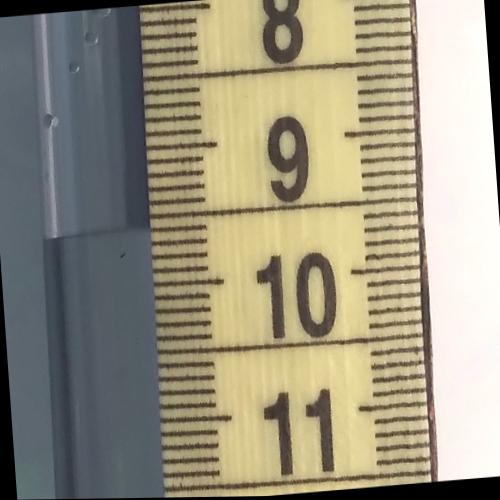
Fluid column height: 9.6 cm